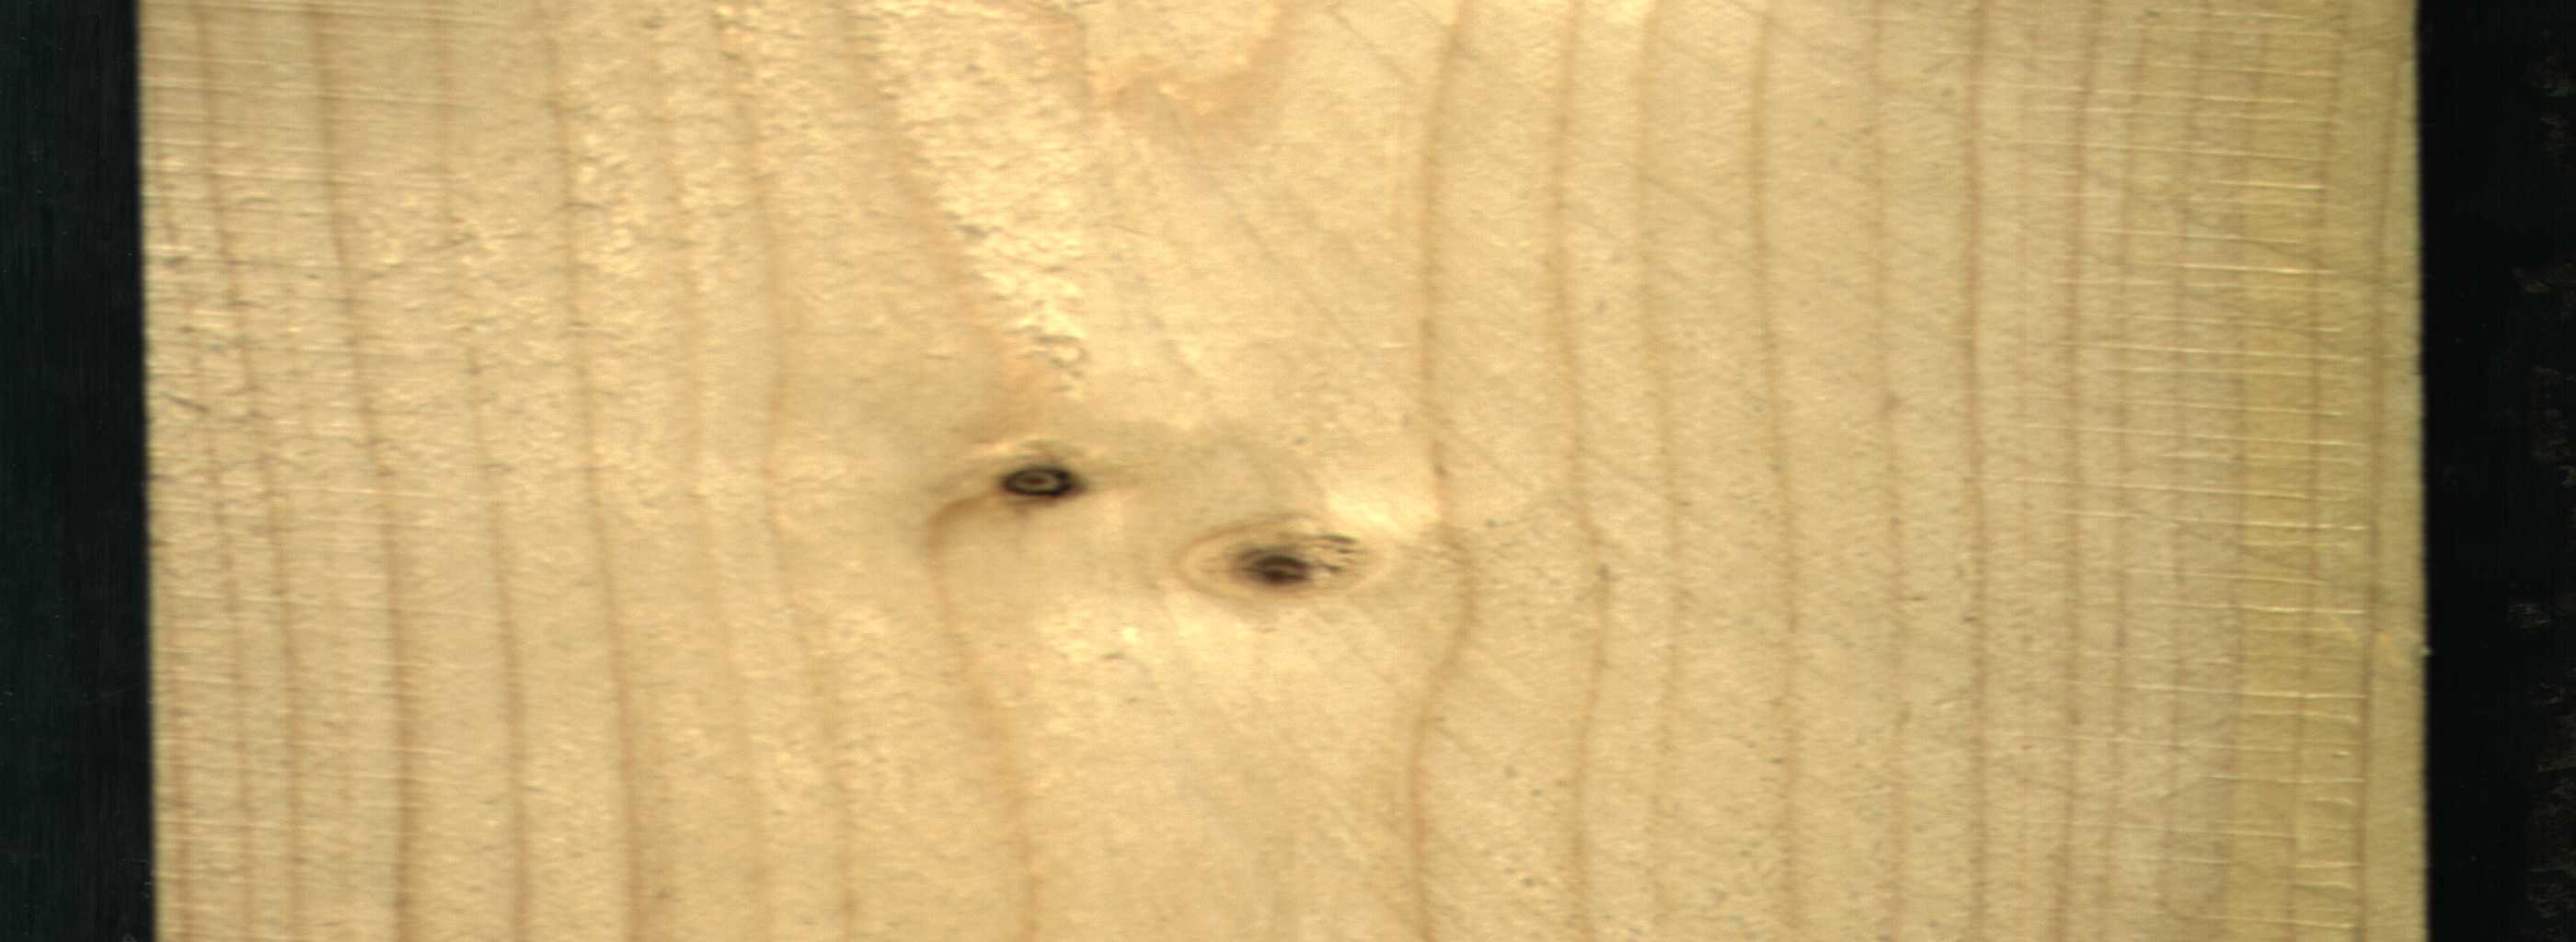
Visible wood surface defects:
Dead_Knot
Live_Knot